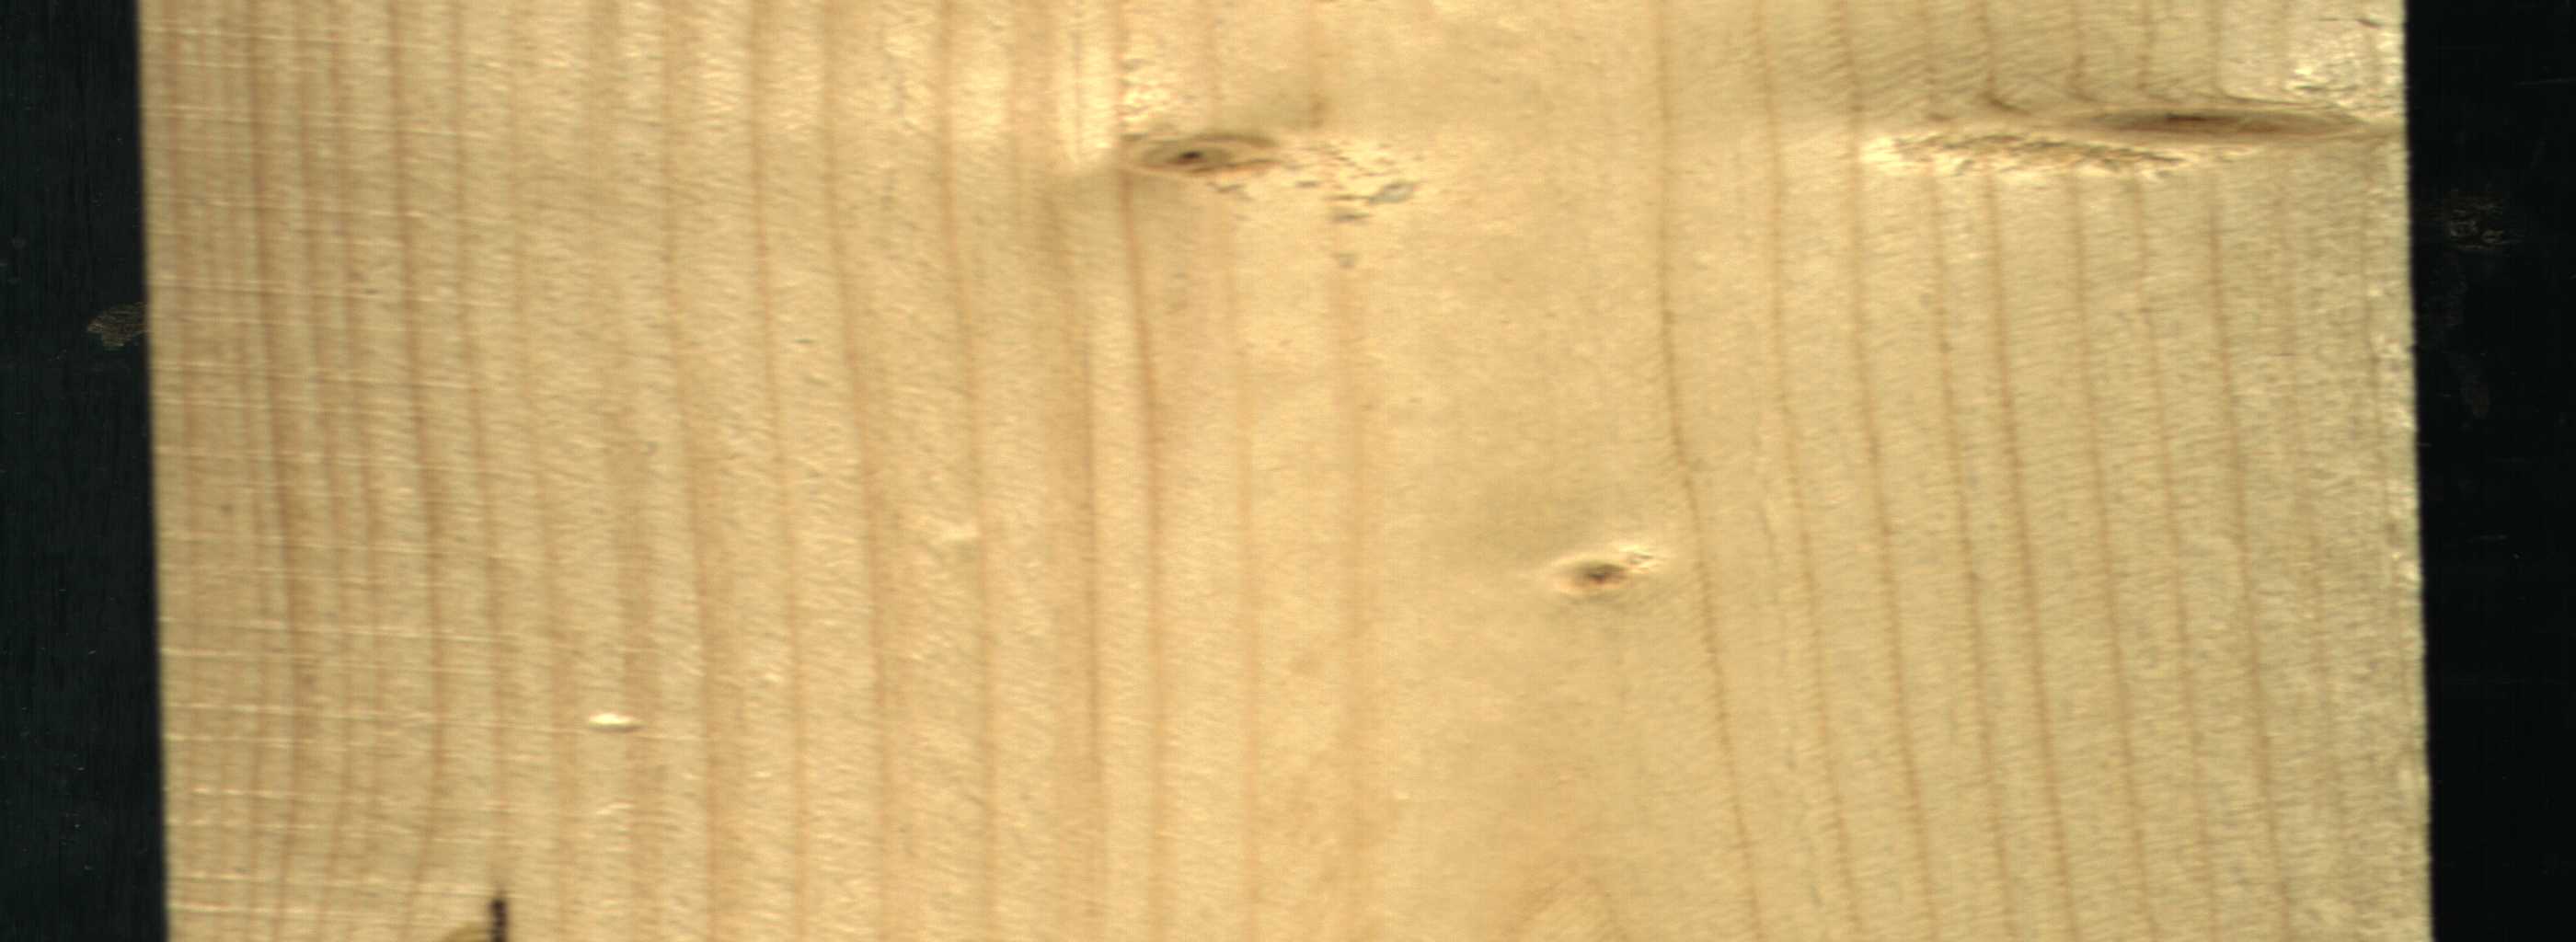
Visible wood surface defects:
resin
Live_Knot
Live_Knot
Live_Knot